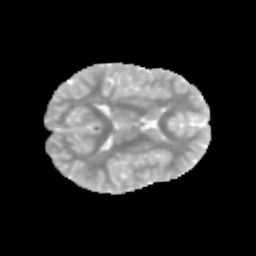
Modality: MD
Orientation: axial
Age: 9
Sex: female
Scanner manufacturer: siemens
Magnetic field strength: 3 T
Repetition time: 3.8 s
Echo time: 0.07 s